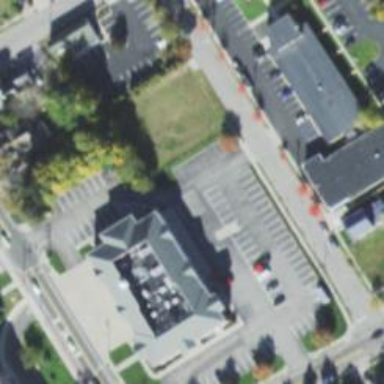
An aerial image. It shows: Fire station building.